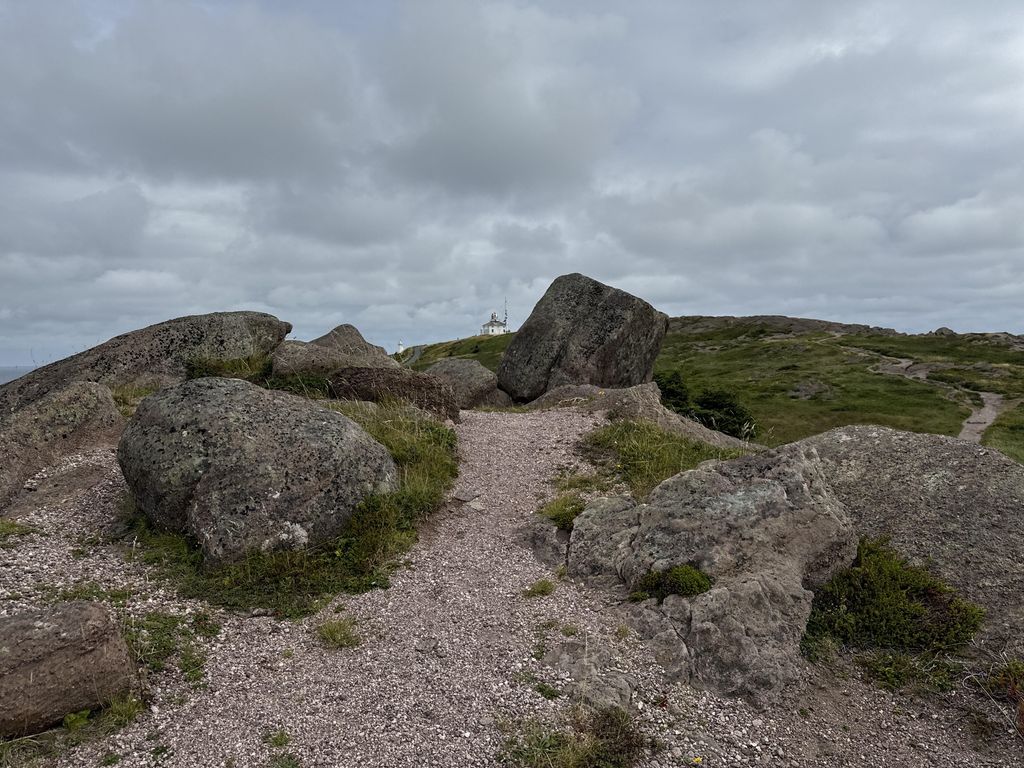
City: st_johns